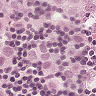
Metastatic tissue present: yes